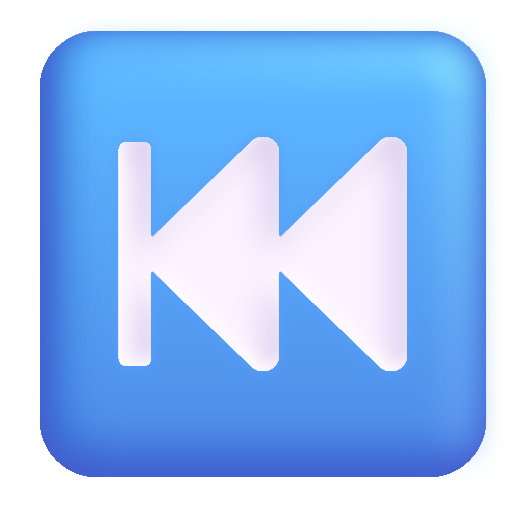
last track button color